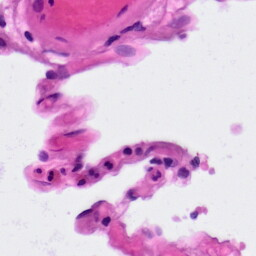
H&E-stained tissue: Lung